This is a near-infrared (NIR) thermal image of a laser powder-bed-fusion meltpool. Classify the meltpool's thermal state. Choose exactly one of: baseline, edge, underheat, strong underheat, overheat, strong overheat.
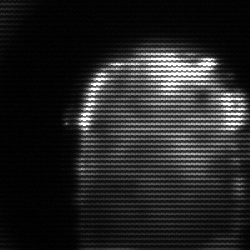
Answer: baseline